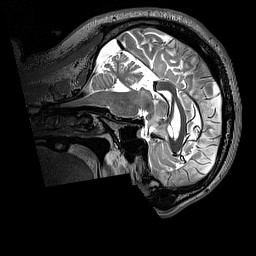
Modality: T2w
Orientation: sagittal
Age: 27
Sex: male
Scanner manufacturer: siemens
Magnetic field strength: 3 T
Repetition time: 3 s
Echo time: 0.422 s